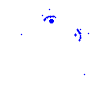
Particle: electron